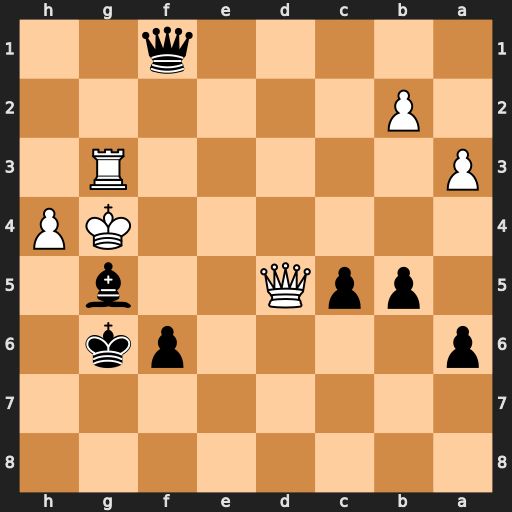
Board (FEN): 8/8/p4pk1/1ppQ2b1/6KP/P5R1/1P6/5q2
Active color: b
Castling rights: -
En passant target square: -
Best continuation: f5+ Qxf5+ Qxf5#